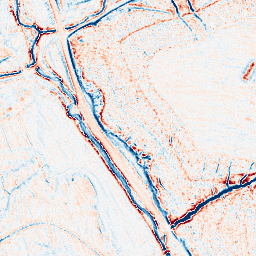
Category: edge_preserving
Decomposition family: anisotropic_diffusion
Decomposition parameters: iterations: 10
kappa: 50
gamma: 0.15
Upsampling method: lanczos
Upsampling parameters: scale: 2
Upsampling scale: 2